Question: I am using following code to apply font color when user click on perticular color like RED.
'''
mPaint.setColor(getResources().getColor(R.color.color2));
'''
And color2 in 'color.xml' file is
'''
<color name="color2">#FF3C00</color>
'''
Now I am facing problem while applying following color.

I using canvas to draw paint on touching it in my application and i want to draw something like attached screen on canvas. I am able to draw it but It looks like solid color (I mean full circle but not dot dot inside)
Please help me to find this.
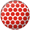
Answer: You can use <URL> for achieve that..
Here is sample code.. Try this code, I hope it will work..
'''
Bitmap bitmap = BitmapFactory.decodeResource(mContext.getResources(), R.drawable.shader);
//Initialize the BitmapShader with the Bitmap object and set the texture tile mode
BitmapShader mBitmapShader = new BitmapShader(bitmap, Shader.TileMode.REPEAT, Shader.TileMode.REPEAT);
fillPaint.setStyle(Paint.Style.FILL);
//Assign the 'fillBMPshader' to this paint
fillPaint.setShader(mBitmapShader);
//Draw the fill of any shape you want, using the paint object.
canvas.drawCircle(posX, posY, 100, fillPaint);
'''